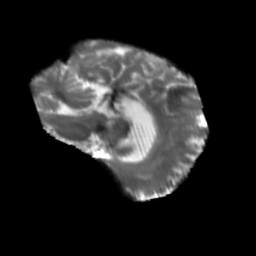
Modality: T2w
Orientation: sagittal
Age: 65
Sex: female
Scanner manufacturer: siemens
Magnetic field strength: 3 T
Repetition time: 5.25 s
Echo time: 0.08 s